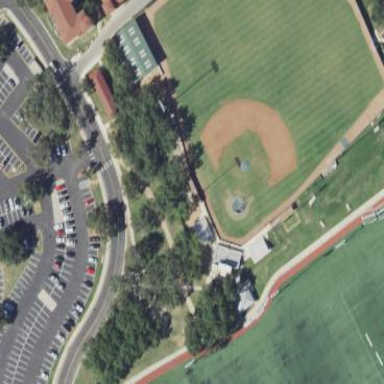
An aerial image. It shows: Baseball pitch for leisure and sports activities.